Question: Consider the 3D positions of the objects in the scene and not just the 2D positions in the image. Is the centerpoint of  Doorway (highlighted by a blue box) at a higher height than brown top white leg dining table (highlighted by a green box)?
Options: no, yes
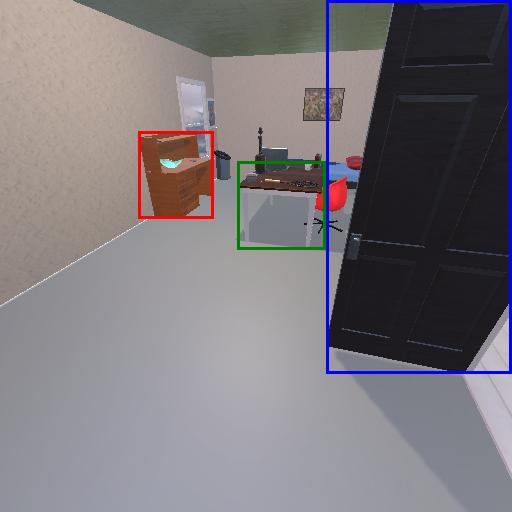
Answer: no